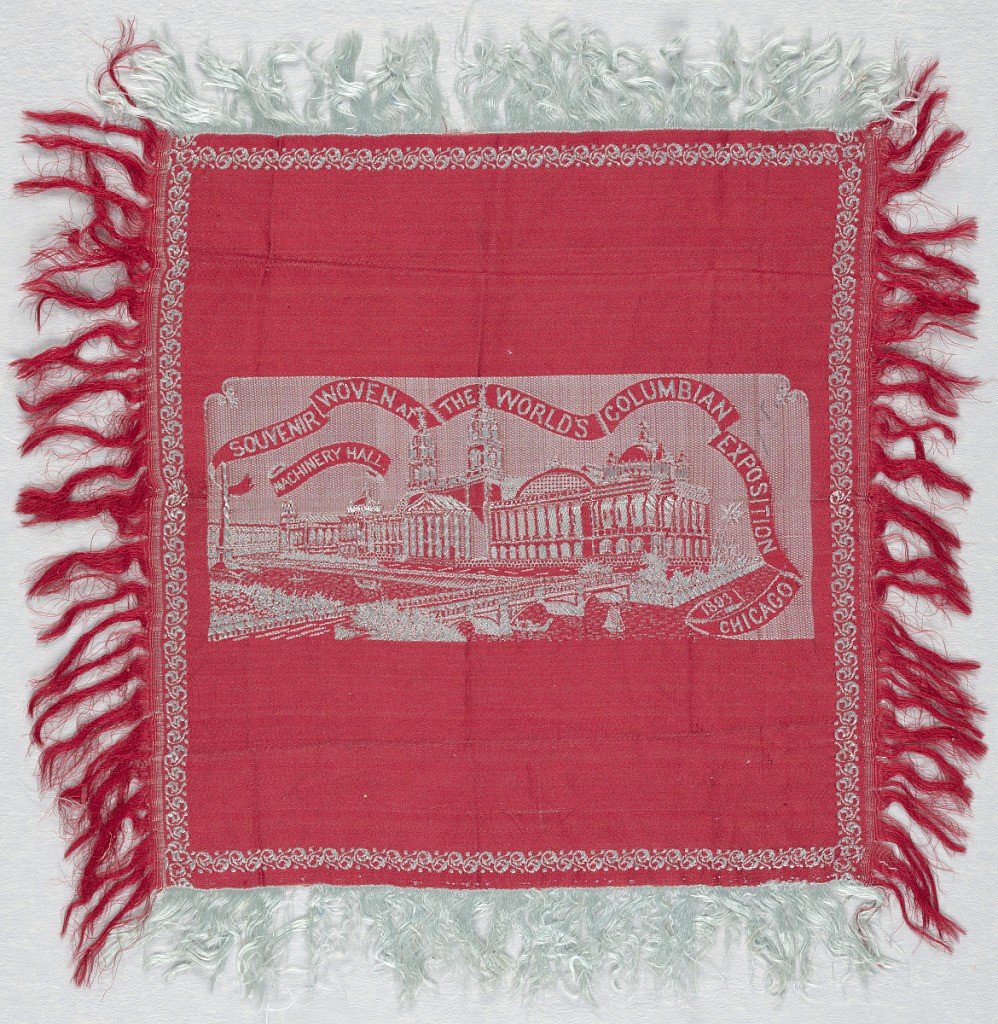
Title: Square
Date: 1892–93
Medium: silk Technique: jacquard woven
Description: Red silk souvenir square from Chicago's Columbian Exposition has a design of buildings and a large pool of water in light grey.